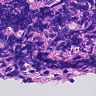
Metastatic tissue present: no